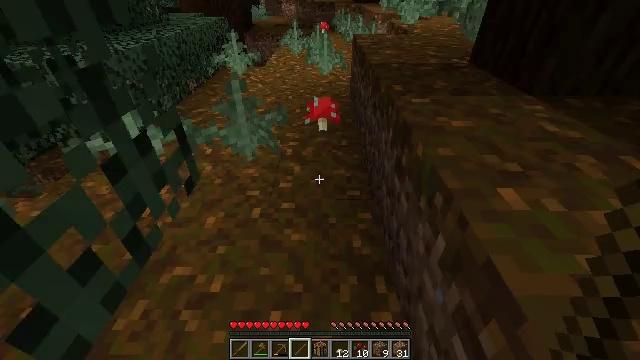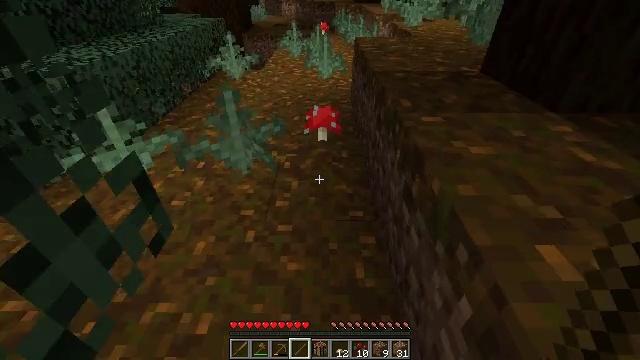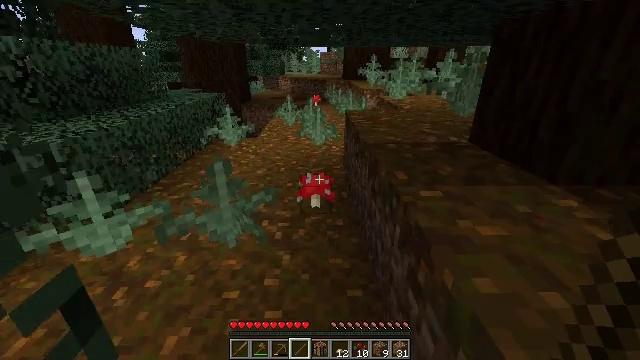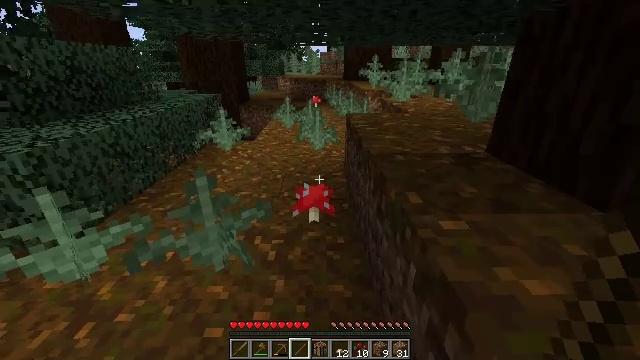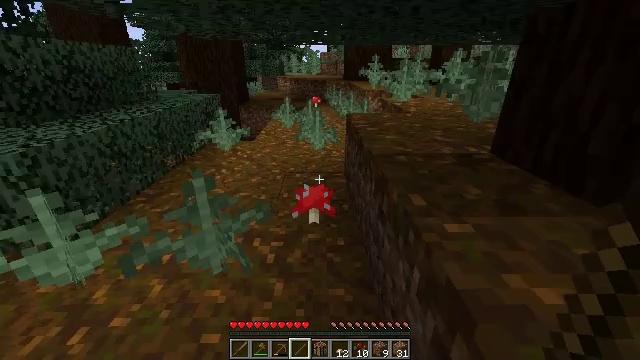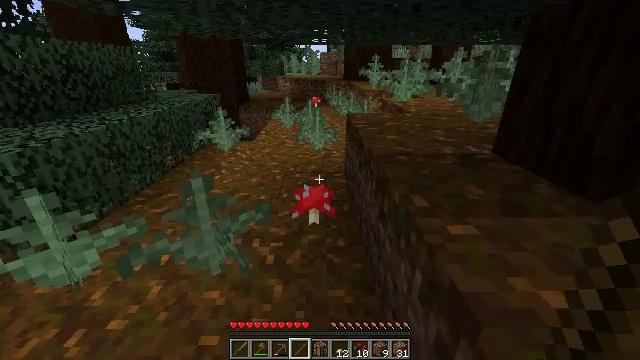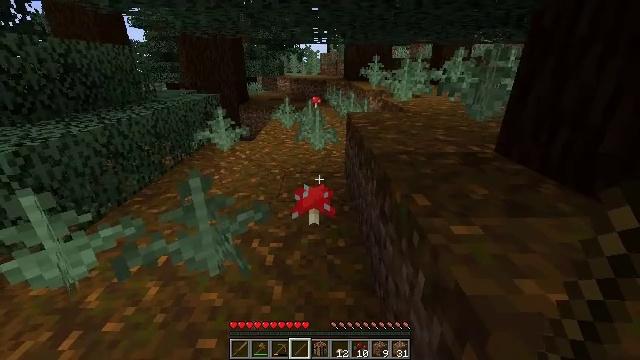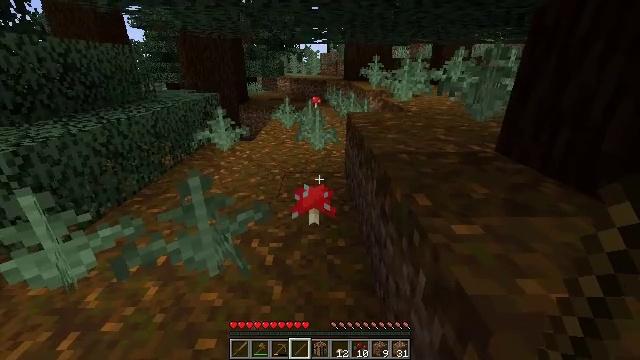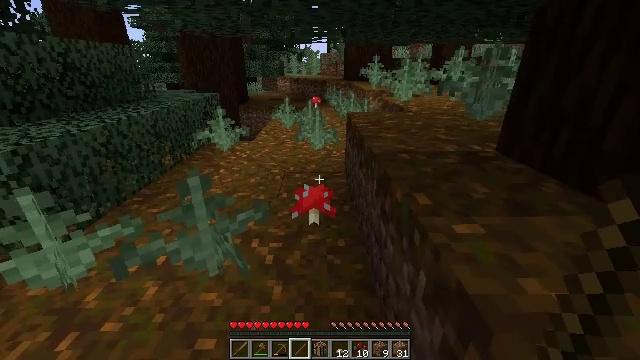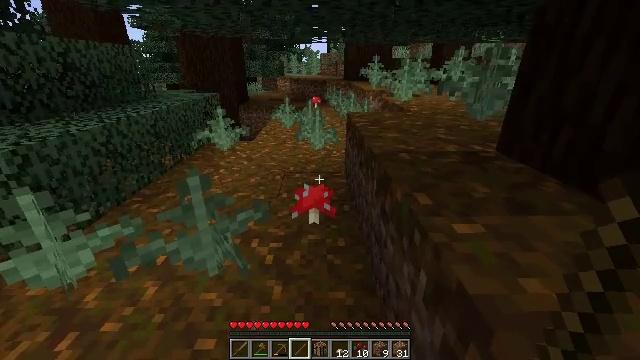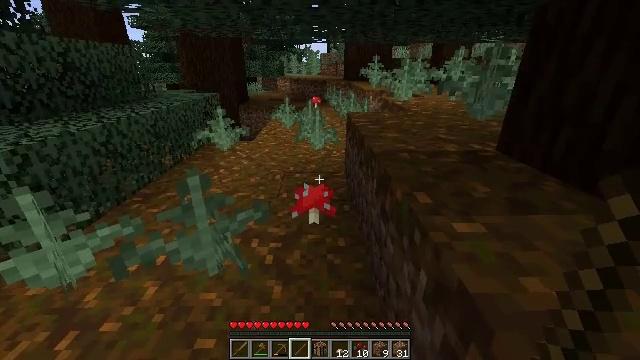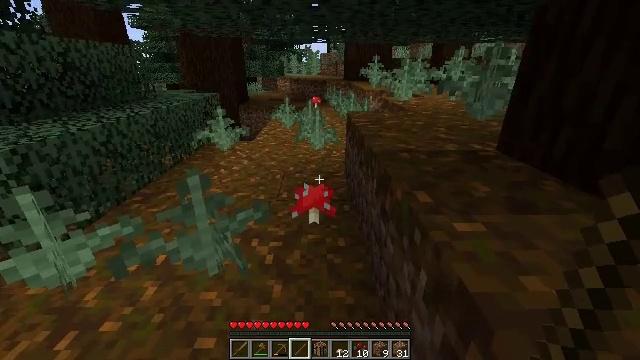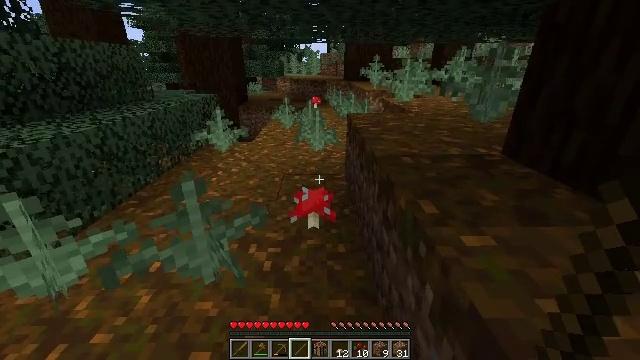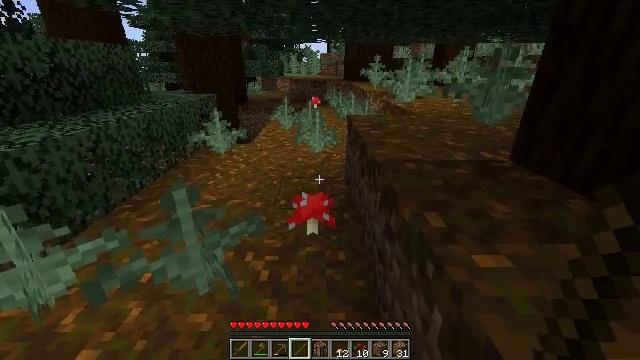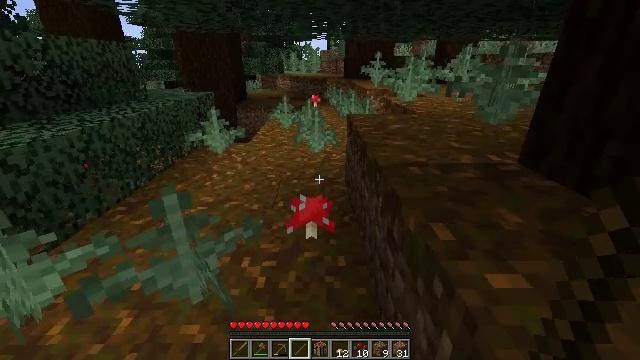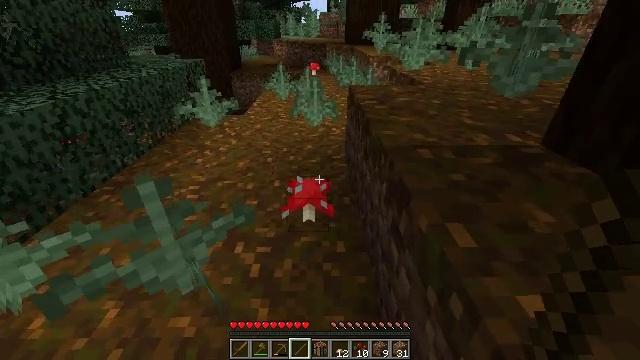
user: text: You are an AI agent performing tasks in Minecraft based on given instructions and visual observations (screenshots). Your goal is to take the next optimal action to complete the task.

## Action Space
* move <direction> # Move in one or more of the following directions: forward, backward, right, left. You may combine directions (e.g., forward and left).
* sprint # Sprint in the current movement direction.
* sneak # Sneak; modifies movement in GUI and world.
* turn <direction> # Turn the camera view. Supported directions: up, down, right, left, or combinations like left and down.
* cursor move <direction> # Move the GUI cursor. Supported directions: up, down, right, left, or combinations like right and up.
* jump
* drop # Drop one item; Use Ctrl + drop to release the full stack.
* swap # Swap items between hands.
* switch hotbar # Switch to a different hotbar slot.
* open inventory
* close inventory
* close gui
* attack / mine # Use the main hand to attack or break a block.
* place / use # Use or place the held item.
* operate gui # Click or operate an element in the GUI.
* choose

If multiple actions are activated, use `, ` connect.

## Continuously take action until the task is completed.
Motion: motion action
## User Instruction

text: Collect the red mushroom by attacking it.
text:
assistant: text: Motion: move forward
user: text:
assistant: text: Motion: move forward, turn right and up
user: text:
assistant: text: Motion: no_op
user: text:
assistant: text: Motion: no_op
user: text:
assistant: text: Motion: no_op
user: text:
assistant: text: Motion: no_op
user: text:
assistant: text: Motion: no_op
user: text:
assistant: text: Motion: no_op
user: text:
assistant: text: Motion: no_op
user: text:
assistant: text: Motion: no_op
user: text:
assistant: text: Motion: no_op
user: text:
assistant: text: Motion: move forward
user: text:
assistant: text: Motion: move forward
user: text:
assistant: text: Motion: move forward
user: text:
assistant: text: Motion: move forward, turn down
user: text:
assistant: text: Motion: turn down
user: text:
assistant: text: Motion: turn down
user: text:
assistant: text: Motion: turn down
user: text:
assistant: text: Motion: no_op
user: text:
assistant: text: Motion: attack / mine
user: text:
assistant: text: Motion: attack / mine
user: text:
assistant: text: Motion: move forward, attack / mine
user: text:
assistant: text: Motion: move forward
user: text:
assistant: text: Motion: move forward
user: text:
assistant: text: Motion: move forward
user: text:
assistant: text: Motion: move forward
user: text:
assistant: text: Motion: move forward, turn up
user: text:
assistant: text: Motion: move forward, turn left and up
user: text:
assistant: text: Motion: move forward, turn up
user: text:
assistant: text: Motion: move forward